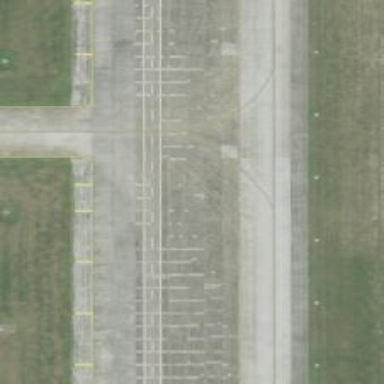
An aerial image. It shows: View of taxiway at the airport.